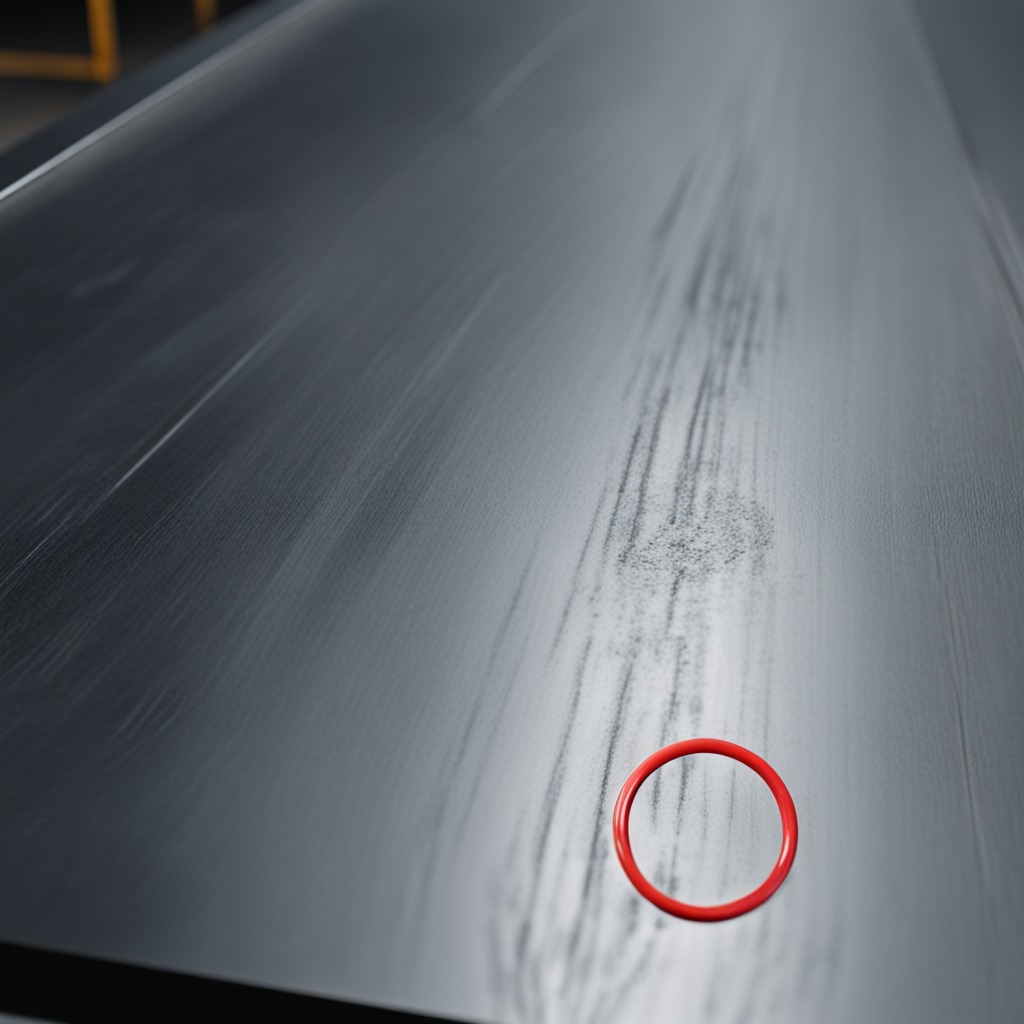
A rubber O-ring is lying on a cold steel table in a mining workshop.